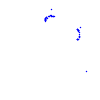
Particle: kaon